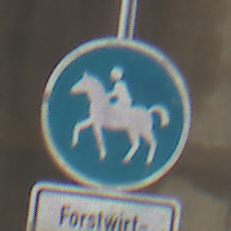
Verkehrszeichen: Reitweg
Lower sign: BesondereFahrzeugeUndTransportgueter7
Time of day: Midday
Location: Roofed (Beach)
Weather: Overcast
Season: NotSpecified
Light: Natural